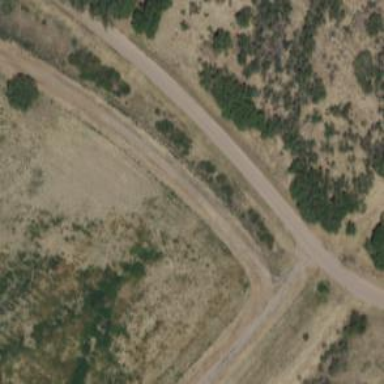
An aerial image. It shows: Unclassified road intersecting with man-made cutline.